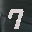
Label: 7